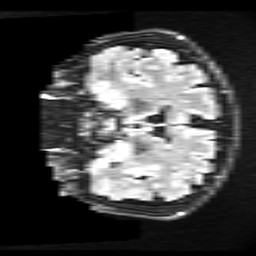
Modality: FLAIR
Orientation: coronal
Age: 28
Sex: male
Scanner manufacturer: ge
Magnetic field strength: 3 T
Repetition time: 11 s
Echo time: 0.1497 s